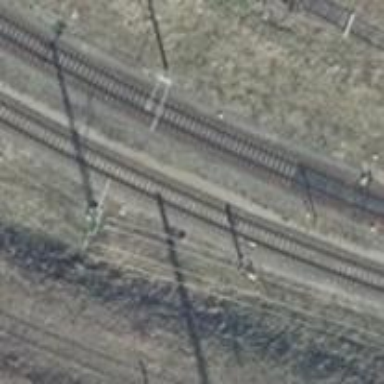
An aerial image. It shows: Railway signal.